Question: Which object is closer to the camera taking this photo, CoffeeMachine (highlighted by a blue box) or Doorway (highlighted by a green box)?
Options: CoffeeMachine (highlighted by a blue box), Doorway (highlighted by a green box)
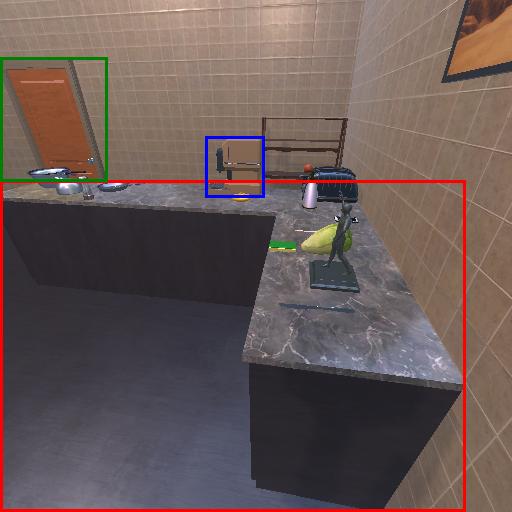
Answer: CoffeeMachine (highlighted by a blue box)